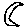
Label: moon